Question: While playing around with the Java font class and Swing, I set the font size to a negative value.
I discovered that this makes the text be drawn upside down. Is this a bug or a feature? Can anyone explain why this behavior happens?
Try it out:
'''
import java.awt.Font;
import java.awt.Graphics;
import javax.swing.JFrame;
import javax.swing.JPanel;
public class UpsideDown extends JFrame{
public UpsideDown(){
setSize(500,500);
setContentPane(new Panel());
setVisible(true);
}
public class Panel extends JPanel{
public void paintComponent(Graphics g){
Font f = new Font("Sans-Serif", Font.PLAIN, -50);
g.setFont(f);
g.drawString("Upside Down", 400, 100);
}
}
public static void main(String args[]){
new UpsideDown();
}
}
'''

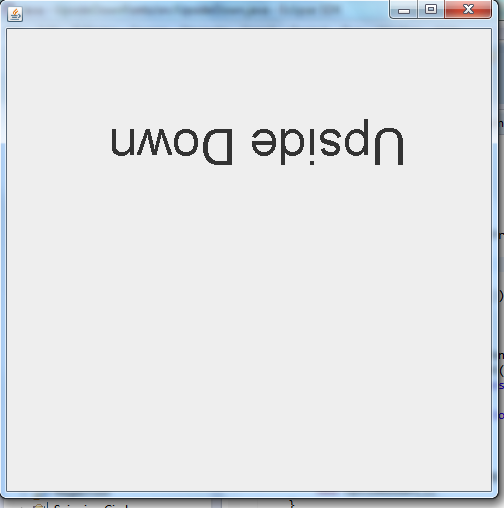
Answer: Seems like this is happening:
1. Swing draws your font's height downwards, because it multiplies the font size with the glyph height of the font. -50 * glyph_height is negative -> drawing downwards instead of upwards.
2. It also draws the glyph's (the letter's) width to the left, again because it multiplies your font size with the glyph width specified by the font.